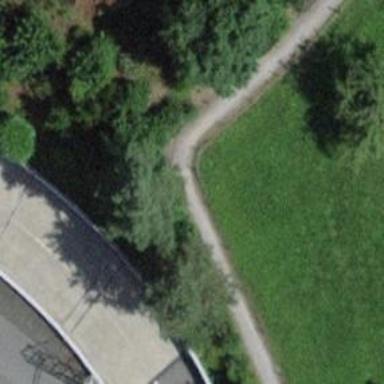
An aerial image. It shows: Footway with surface of fine gravel.